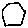
Label: hexagon